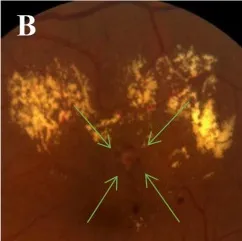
Multimodal imaging at the initial visit. (B) An enlarged image of the lesion.
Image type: ophthalmic_imaging (oct)